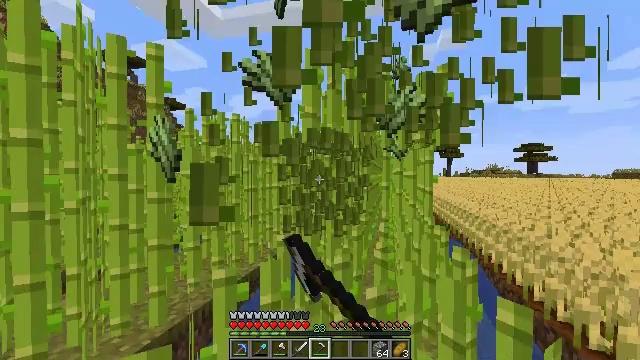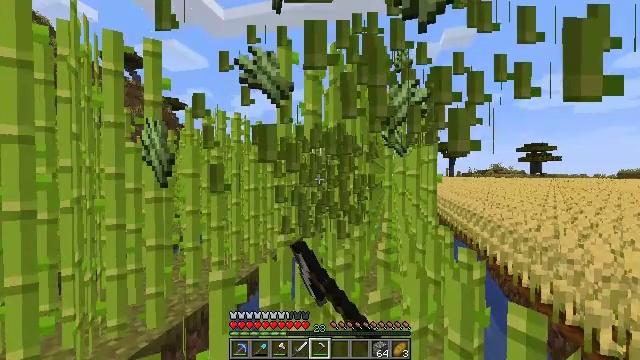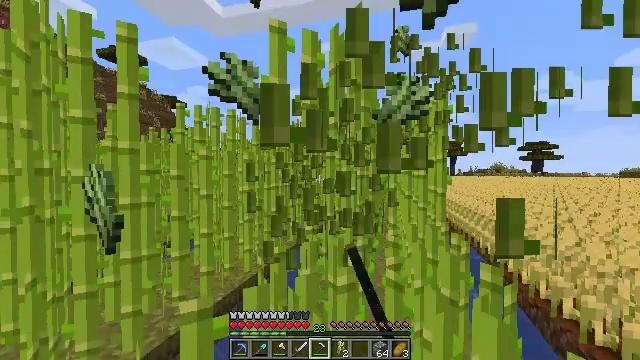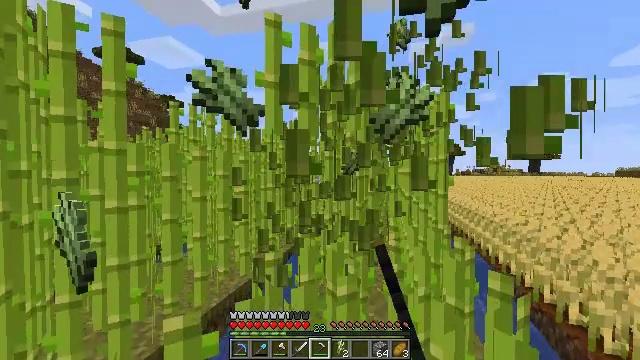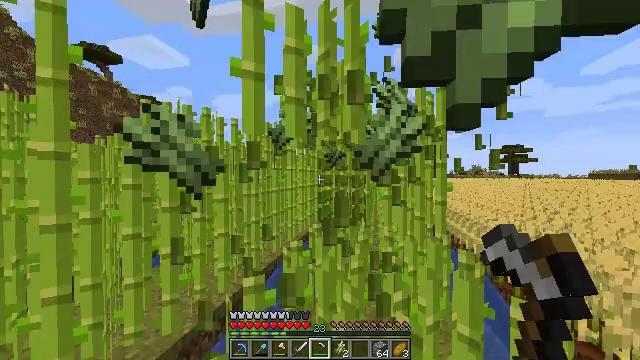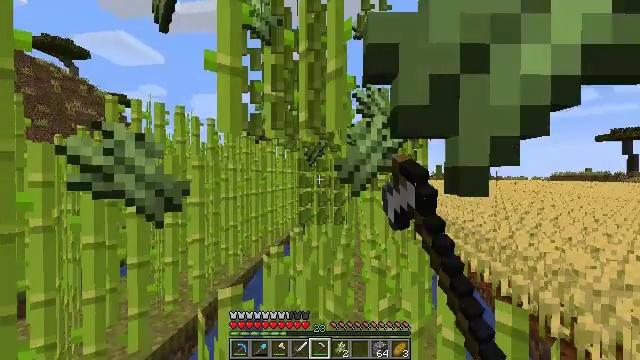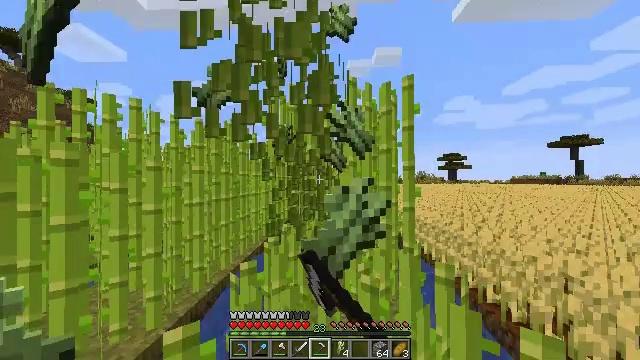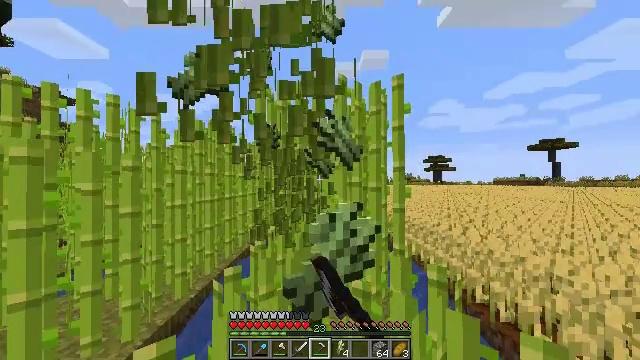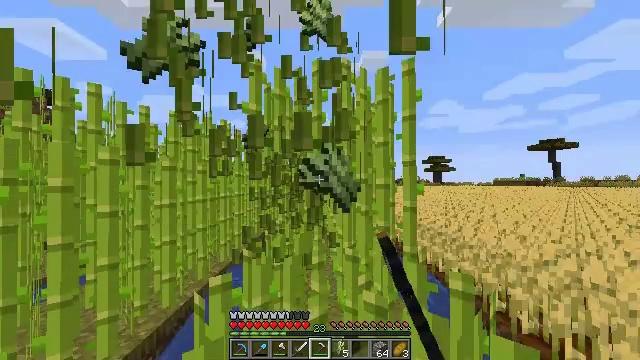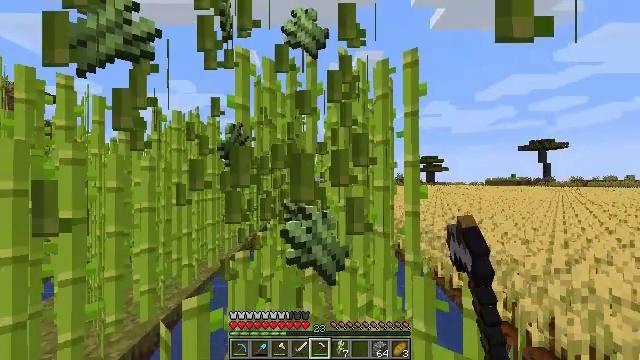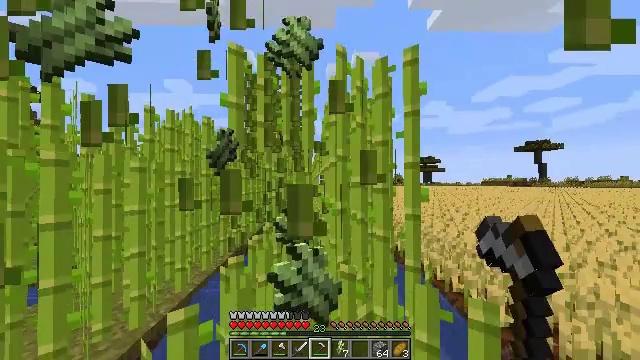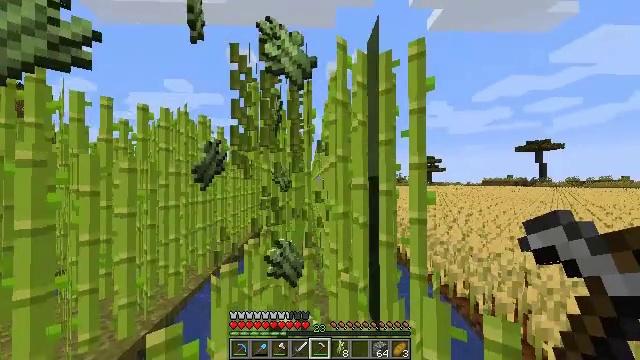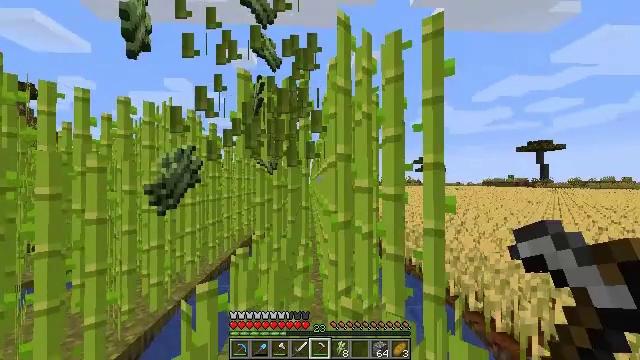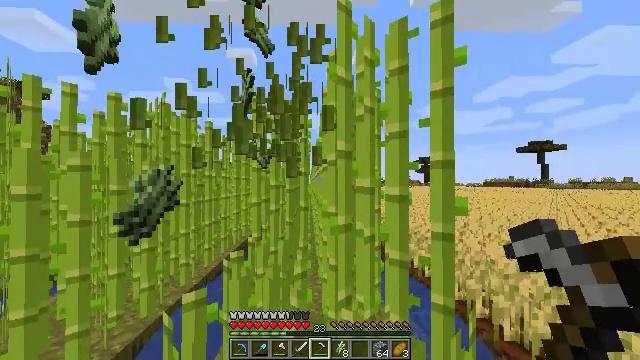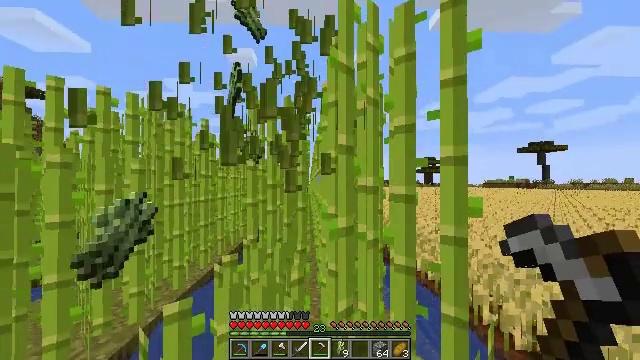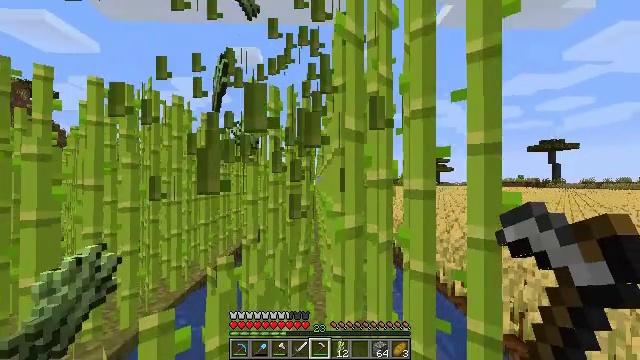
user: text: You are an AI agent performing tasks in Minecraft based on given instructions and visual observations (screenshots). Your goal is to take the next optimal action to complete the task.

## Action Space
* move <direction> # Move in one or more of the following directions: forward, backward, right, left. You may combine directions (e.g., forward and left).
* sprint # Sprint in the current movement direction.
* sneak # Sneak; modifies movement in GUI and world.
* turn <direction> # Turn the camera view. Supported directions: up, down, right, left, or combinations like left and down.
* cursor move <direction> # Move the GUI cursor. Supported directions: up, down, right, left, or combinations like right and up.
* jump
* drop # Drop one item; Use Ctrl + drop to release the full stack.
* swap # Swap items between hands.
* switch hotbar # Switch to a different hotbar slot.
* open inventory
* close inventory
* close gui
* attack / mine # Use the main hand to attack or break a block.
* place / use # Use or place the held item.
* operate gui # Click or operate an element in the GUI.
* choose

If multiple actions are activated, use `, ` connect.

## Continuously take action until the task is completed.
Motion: motion action
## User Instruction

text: Mine the sugar cane near rivers.
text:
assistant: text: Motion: move forward, attack / mine
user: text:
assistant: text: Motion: move forward, attack / mine
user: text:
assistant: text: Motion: move forward, attack / mine
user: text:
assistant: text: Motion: move forward, turn right, attack / mine
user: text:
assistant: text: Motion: move forward, turn right, attack / mine
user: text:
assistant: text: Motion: move forward, turn right, attack / mine
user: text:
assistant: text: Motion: move forward, turn right, attack / mine
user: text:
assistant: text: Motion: move forward, attack / mine
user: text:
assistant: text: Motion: move forward, turn right, attack / mine
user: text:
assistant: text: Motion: move forward, attack / mine
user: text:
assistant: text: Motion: move forward, attack / mine
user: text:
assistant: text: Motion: move forward, attack / mine
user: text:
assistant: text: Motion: move forward, attack / mine
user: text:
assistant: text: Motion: move forward, attack / mine
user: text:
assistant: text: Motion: move forward, turn left, attack / mine
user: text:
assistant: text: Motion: move forward, attack / mine
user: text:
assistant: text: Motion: move forward, turn right, attack / mine
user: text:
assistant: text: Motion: move forward, turn right, attack / mine
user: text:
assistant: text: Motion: move forward, turn right, attack / mine
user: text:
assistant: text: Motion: move forward, attack / mine
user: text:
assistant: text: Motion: move forward, turn left, attack / mine
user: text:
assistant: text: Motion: move forward and move left, turn left, attack / mine
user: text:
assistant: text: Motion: move forward and move left, turn left, attack / mine
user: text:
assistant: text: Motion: move forward and move left, turn left, attack / mine
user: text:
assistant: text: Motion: move forward and move left, turn left, attack / mine
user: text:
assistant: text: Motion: move forward, attack / mine
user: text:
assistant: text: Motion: move forward, attack / mine
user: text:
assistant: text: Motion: move forward and move right, turn right, attack / mine
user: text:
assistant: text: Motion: move forward and move right, turn right, attack / mine
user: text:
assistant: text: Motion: move forward and move right, turn right, attack / mine